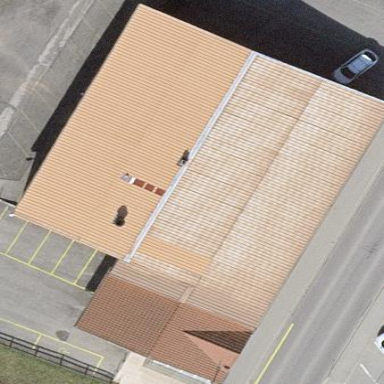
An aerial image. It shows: Community center building.